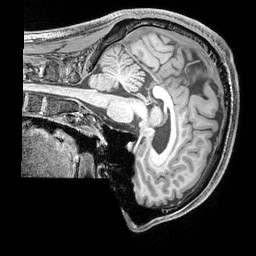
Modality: T1w
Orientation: sagittal
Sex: male
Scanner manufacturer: siemens
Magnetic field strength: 3 T
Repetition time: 2.3 s
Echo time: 0.00226 s